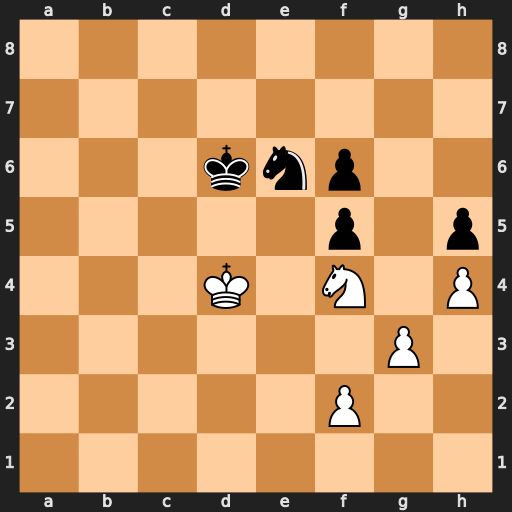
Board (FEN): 8/8/3knp2/5p1p/3K1N1P/6P1/5P2/8
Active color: w
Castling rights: -
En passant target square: -
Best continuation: Nxe6 Kxe6 Ke3 Ke5 Kf3 f4 g4 hxg4+ Kxg4